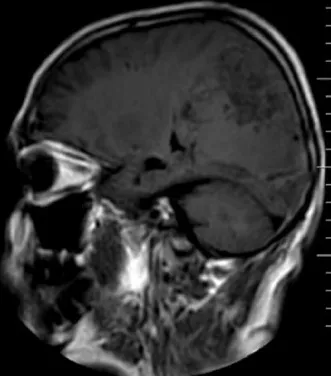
A,B) MRI of the brain sagittal section, lesion in parieto-occipital area.
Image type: radiology (mri)